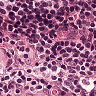
Metastatic tissue present: yes